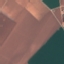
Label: AnnualCrop